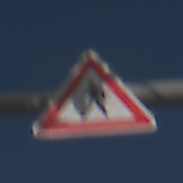
Verkehrszeichen: FussgaengerRechts
Umgebung: Outdoor, Nature
Tageszeit: MorningAfternoon
Wetter: Clear
Licht: Natural
Jahreszeit: NotSpecified
Kontrast: HighContrast